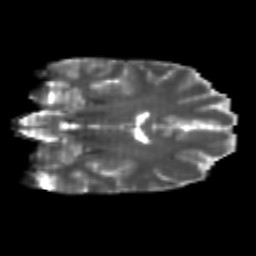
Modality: T2w
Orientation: coronal
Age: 24
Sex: female
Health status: healthy
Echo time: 0.074 s